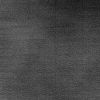
Atmospheric dust classification: dusty